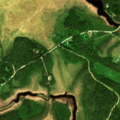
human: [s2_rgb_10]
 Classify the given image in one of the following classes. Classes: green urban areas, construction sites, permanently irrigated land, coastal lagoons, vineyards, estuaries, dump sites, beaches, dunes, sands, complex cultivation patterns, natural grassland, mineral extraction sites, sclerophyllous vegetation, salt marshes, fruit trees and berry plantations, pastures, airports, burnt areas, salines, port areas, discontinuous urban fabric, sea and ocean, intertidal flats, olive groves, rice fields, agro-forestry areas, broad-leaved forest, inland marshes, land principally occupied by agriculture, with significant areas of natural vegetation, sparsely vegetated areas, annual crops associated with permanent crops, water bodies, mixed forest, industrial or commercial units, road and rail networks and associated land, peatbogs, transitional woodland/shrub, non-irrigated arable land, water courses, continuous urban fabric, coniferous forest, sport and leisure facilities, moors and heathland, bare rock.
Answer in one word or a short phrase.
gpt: coniferous forest, mixed forest, peatbogs, water bodies